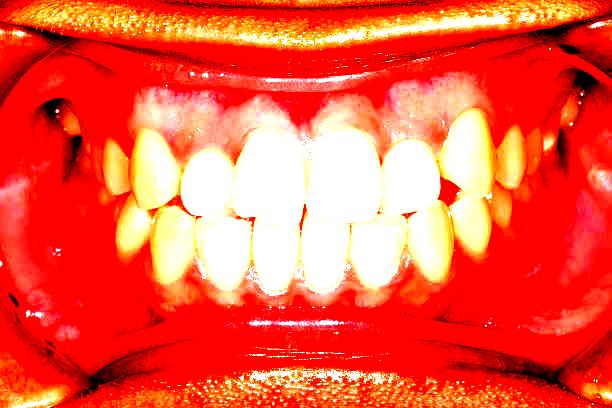
Condition: Gingivitis